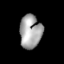
Tissue: lung
Cell type: Endothelial cells
Senescence score: 0.6192
Nuclear area (px): 724
Mean DAPI intensity: 163.449